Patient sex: F
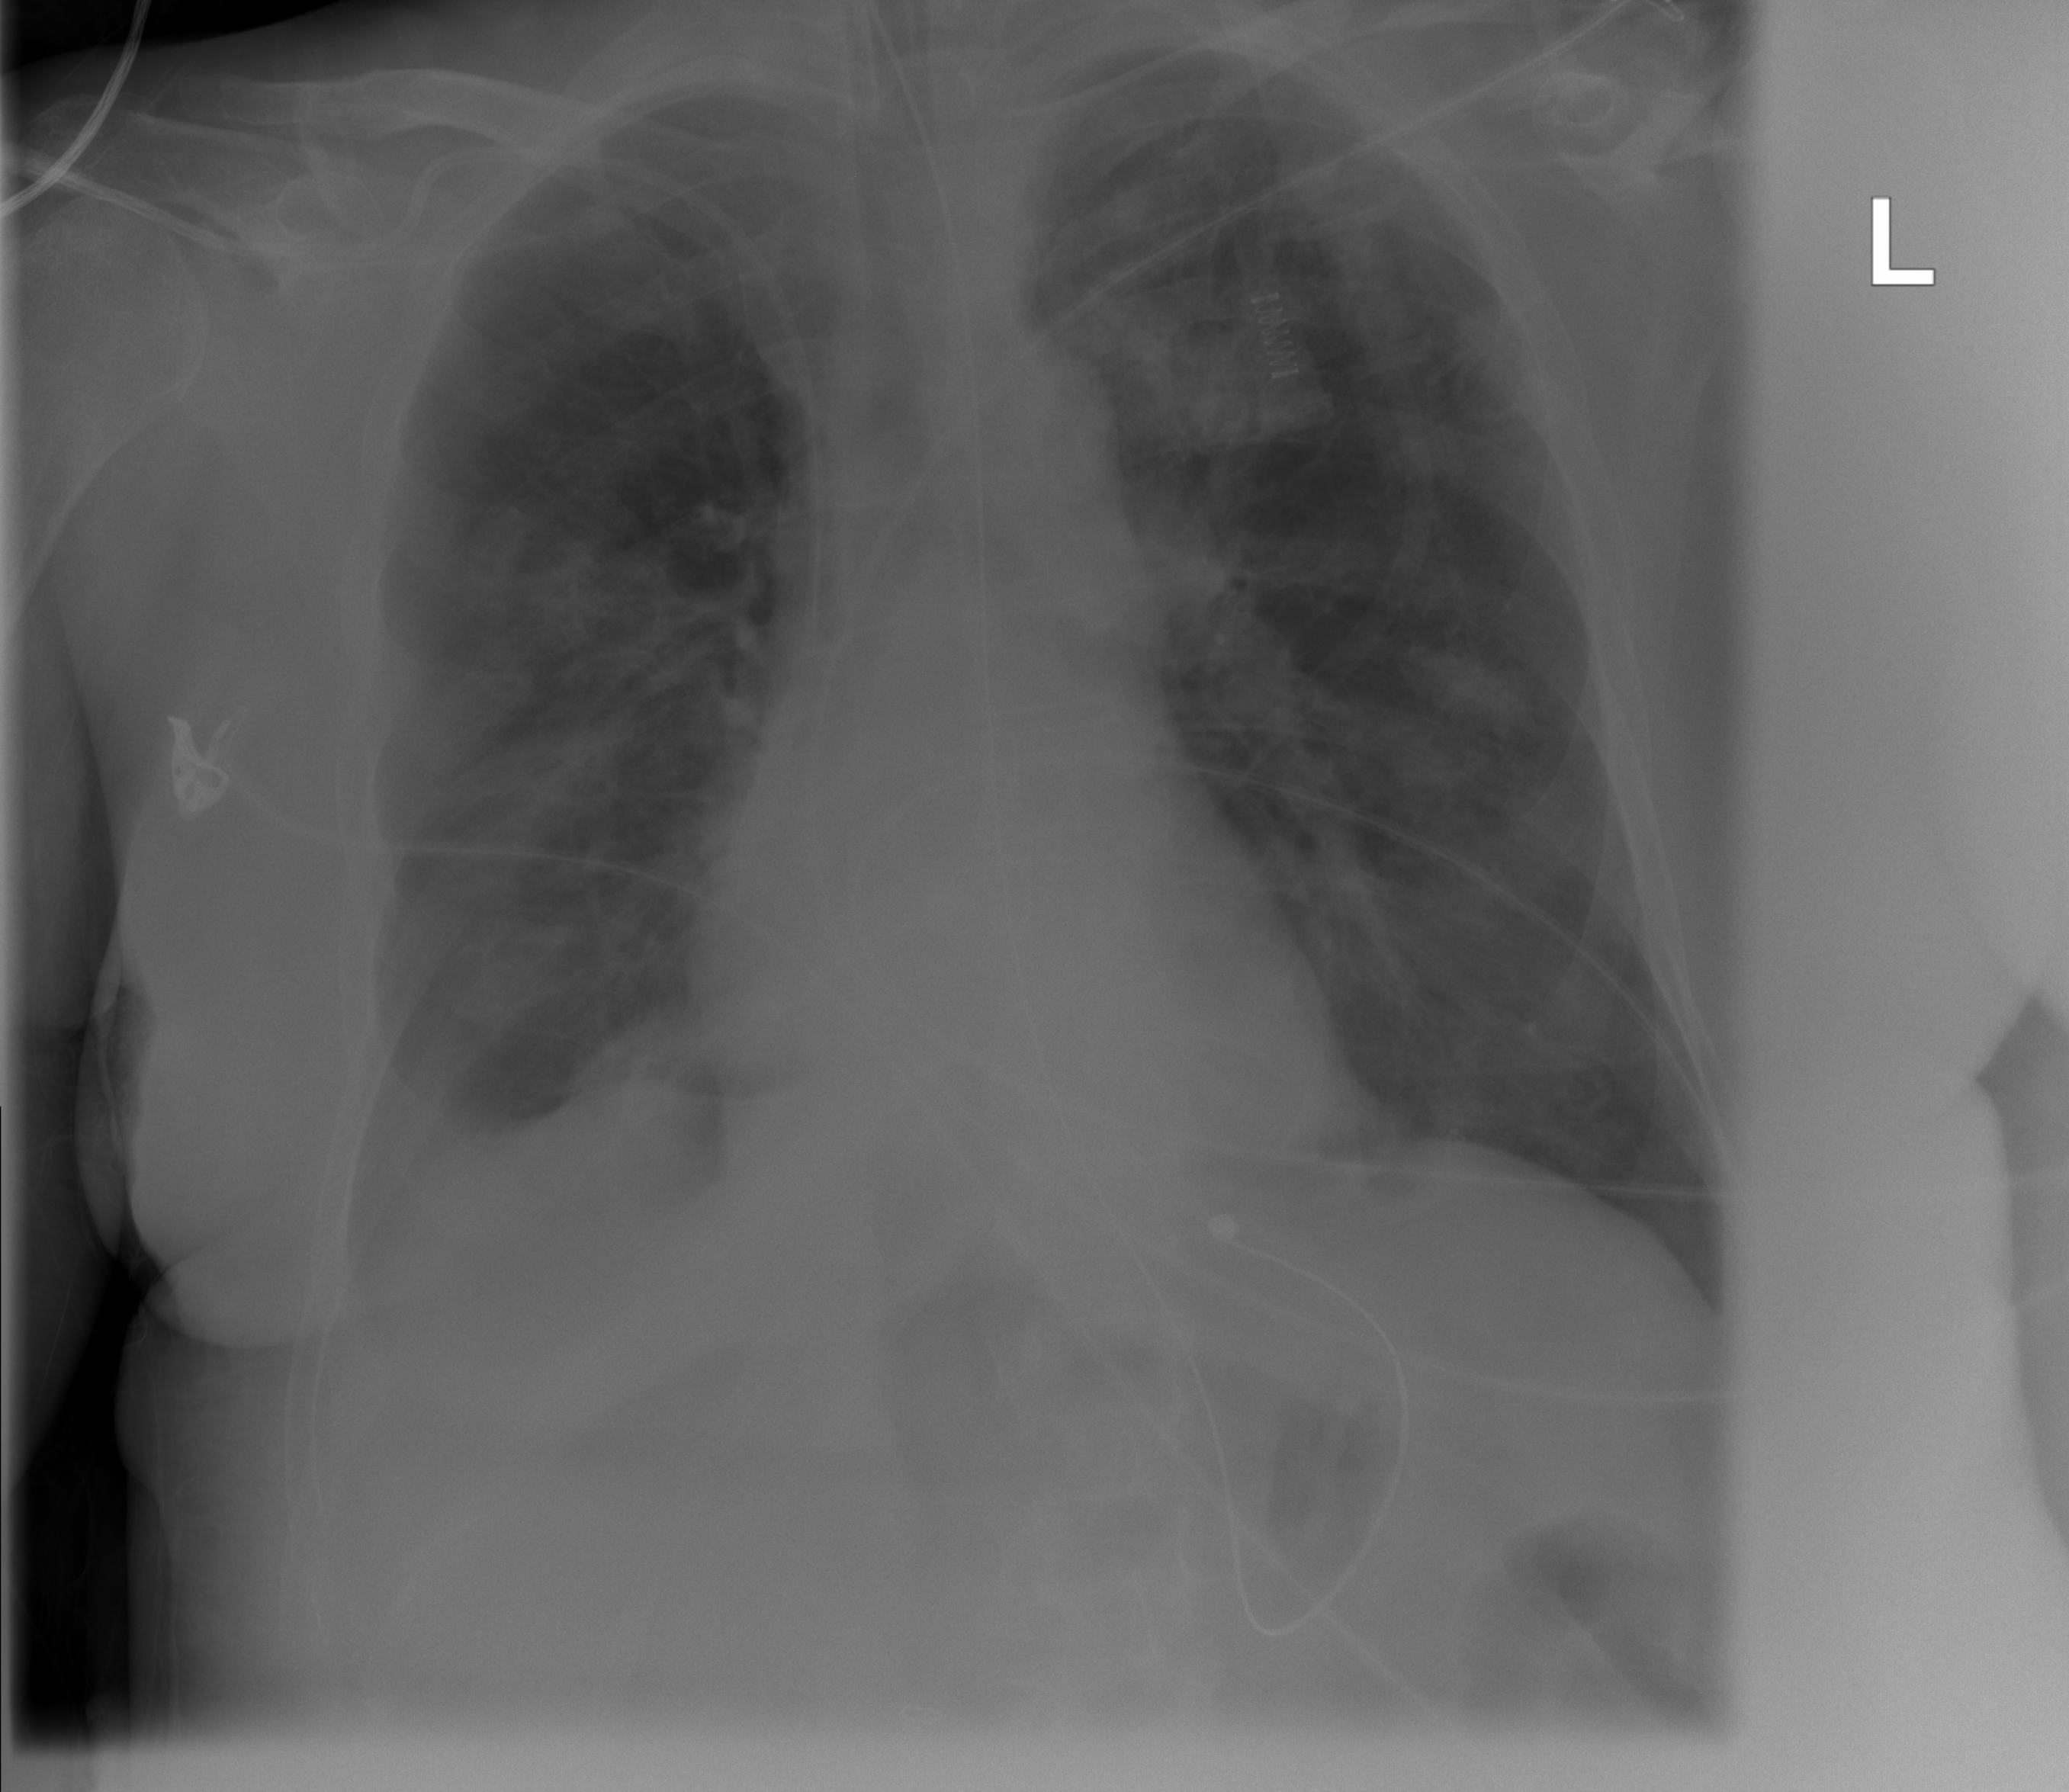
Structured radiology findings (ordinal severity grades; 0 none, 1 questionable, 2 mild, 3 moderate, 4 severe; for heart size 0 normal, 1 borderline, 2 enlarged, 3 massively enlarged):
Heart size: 2
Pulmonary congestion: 2
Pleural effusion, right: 2
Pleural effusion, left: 0
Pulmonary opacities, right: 0
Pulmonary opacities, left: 0
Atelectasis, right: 2
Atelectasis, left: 1